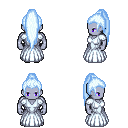
a pixel art fantasy rpg character, male body template, dark elf, purple skin, underdress, metal pants, white cyan extra-long topknot hairstyle, gray slippers, four views (front, back, left, right), 2x2 character sprite sheet, small pixel art, hard edges, no anti-aliasing